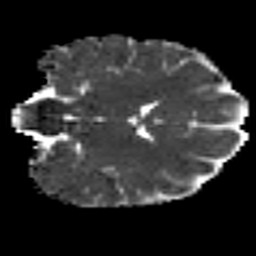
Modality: MD
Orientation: coronal
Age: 26
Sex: female
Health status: healthy
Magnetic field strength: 3 T
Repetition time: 8.4 s
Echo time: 0.0926 s